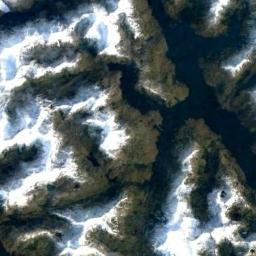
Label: snowberg